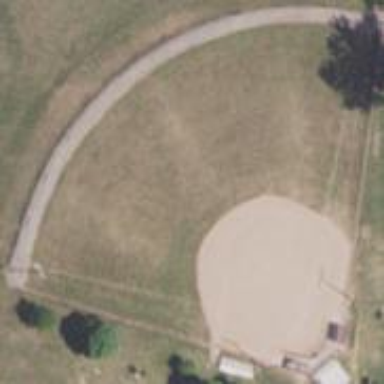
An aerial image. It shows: Baseball pitch for leisure land activities.